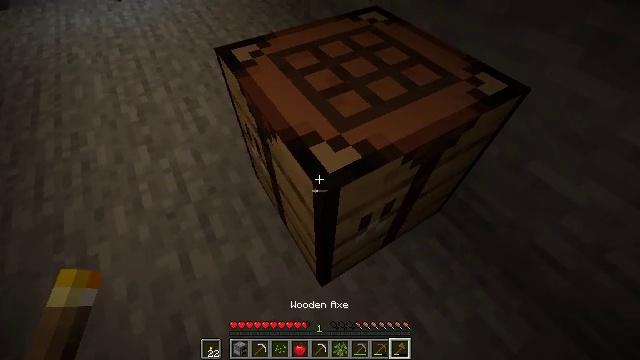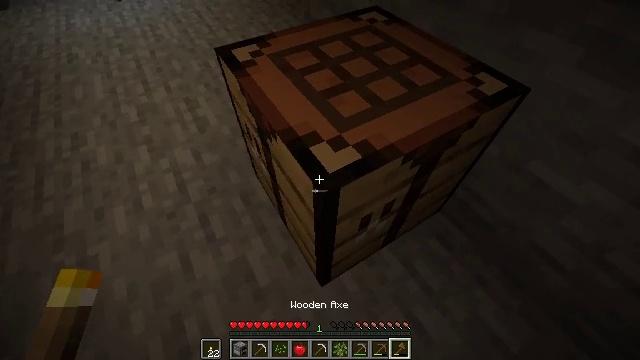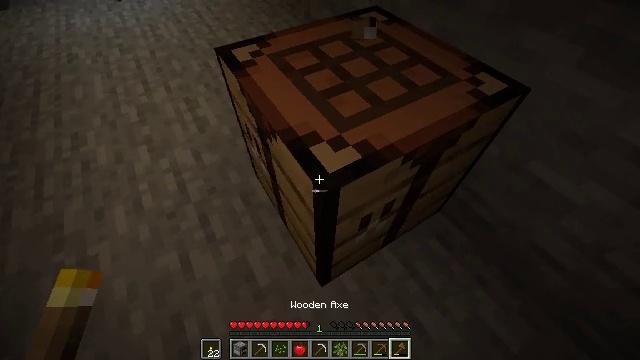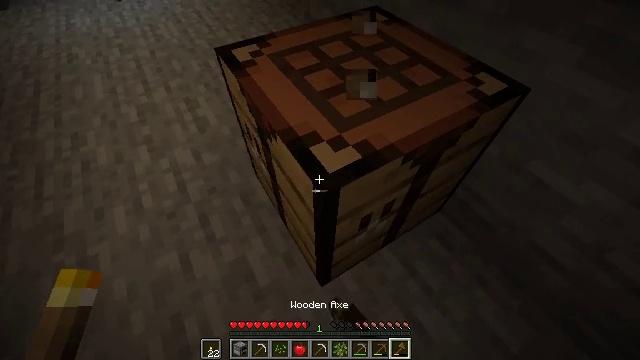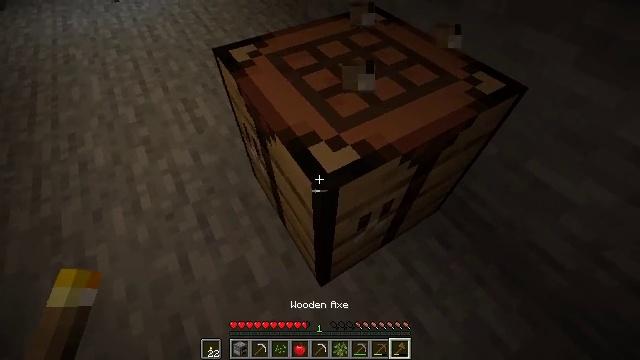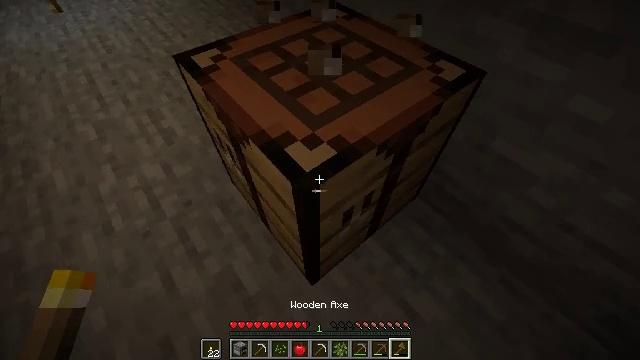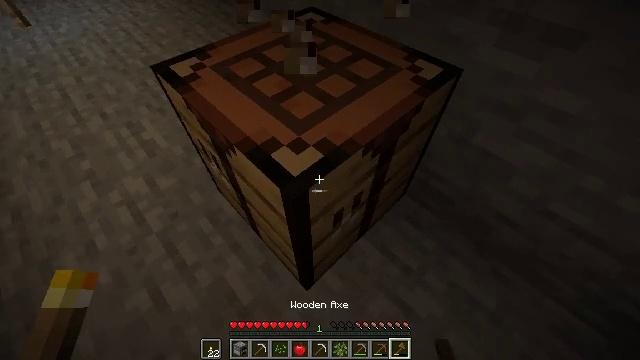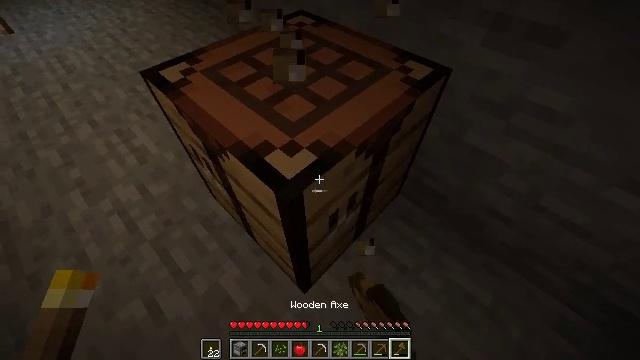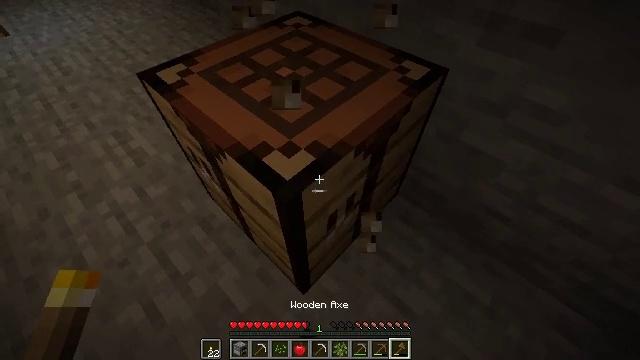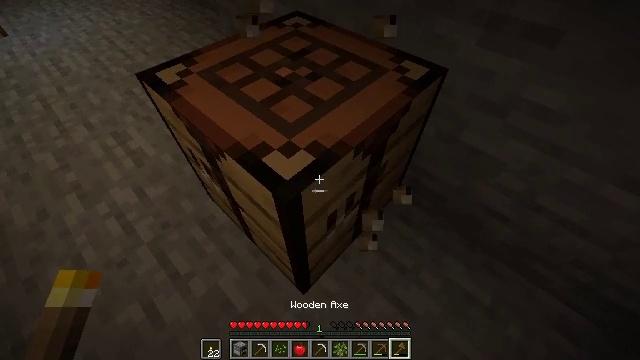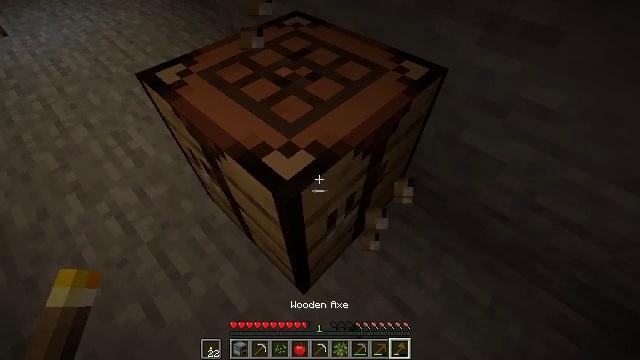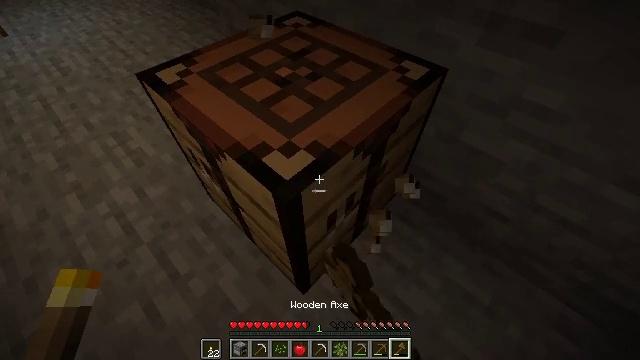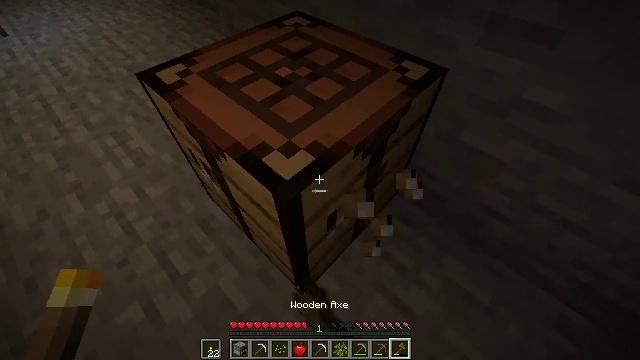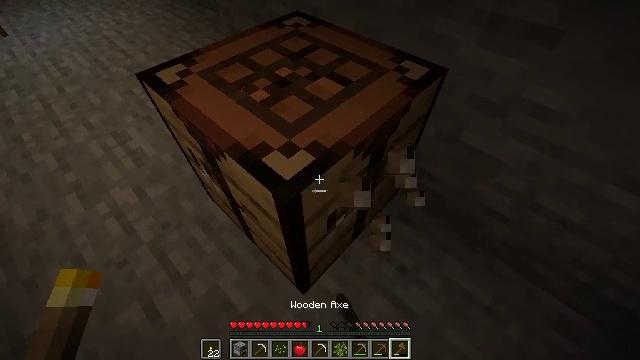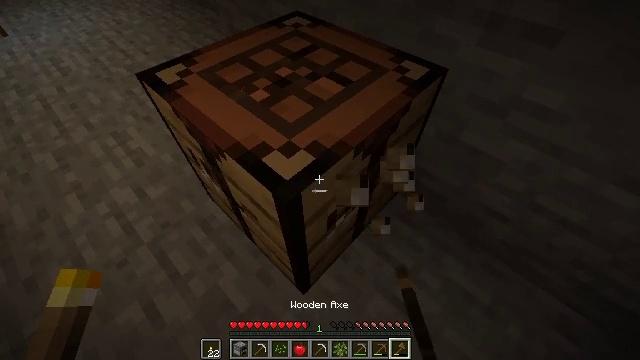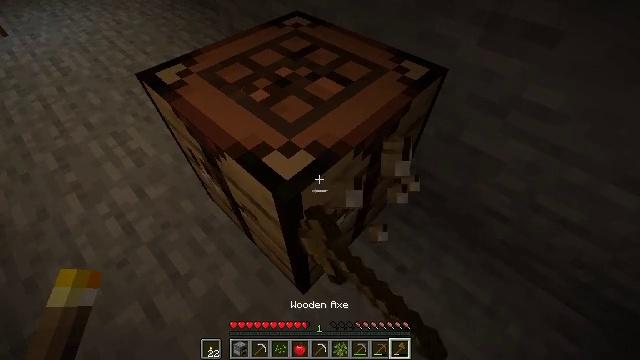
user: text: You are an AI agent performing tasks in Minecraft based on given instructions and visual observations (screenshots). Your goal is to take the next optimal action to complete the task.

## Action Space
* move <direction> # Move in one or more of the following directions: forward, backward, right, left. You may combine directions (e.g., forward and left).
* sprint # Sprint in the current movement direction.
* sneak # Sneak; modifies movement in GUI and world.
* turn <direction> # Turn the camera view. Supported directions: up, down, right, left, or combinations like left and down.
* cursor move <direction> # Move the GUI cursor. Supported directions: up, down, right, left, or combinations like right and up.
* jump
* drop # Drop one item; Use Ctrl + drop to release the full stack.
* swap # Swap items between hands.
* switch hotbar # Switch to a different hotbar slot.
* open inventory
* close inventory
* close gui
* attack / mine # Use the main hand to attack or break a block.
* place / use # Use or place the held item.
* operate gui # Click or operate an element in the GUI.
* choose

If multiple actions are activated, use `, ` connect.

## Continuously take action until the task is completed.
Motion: motion action
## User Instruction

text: Put back the crafting table.
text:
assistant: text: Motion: no_op
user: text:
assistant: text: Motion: attack / mine
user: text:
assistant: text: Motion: attack / mine
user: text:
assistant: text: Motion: attack / mine
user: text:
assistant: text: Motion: turn right, attack / mine
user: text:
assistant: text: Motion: turn right, attack / mine
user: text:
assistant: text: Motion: turn right, attack / mine
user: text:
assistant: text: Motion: attack / mine
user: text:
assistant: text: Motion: attack / mine
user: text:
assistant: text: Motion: attack / mine
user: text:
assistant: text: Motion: attack / mine
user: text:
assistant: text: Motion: attack / mine
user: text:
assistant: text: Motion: attack / mine
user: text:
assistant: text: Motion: attack / mine
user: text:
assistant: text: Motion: attack / mine
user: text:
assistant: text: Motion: attack / mine
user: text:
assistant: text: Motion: attack / mine
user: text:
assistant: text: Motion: attack / mine
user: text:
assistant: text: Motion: attack / mine
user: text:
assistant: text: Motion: attack / mine
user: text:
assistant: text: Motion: attack / mine
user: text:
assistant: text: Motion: attack / mine
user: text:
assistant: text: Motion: attack / mine
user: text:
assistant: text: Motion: attack / mine
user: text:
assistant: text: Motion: attack / mine
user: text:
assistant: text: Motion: attack / mine
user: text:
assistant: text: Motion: attack / mine
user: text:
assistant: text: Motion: attack / mine
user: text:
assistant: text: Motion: attack / mine
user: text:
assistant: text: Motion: attack / mine